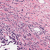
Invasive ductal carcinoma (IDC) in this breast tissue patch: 1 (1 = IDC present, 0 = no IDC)